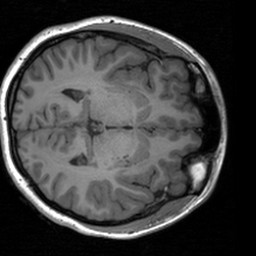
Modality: T1w
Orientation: axial
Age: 21
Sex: female
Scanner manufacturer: siemens
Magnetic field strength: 3 T
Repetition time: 1.9 s
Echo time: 0.00226 s